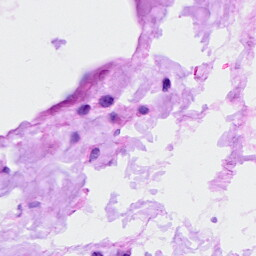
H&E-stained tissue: Ovarian